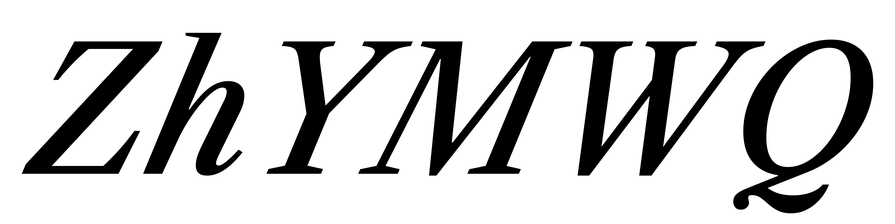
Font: LibreCaslonText-Italic_Medium_Italic